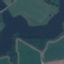
Label: River